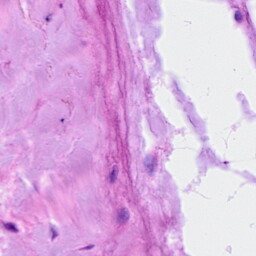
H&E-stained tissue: Breast